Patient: sex M, age 44
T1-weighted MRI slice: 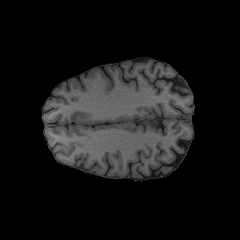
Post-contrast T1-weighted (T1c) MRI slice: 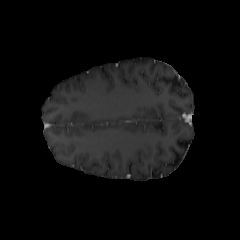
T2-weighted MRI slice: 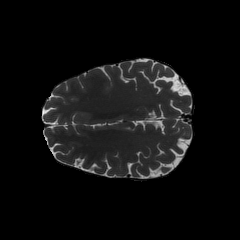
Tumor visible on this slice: no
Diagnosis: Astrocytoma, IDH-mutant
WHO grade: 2